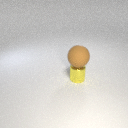
small yellow metal cylinder below large brown rubber sphere